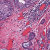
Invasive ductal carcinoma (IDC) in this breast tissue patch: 1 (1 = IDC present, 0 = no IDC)